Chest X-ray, PA view. Patient: 51 years old, sex M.
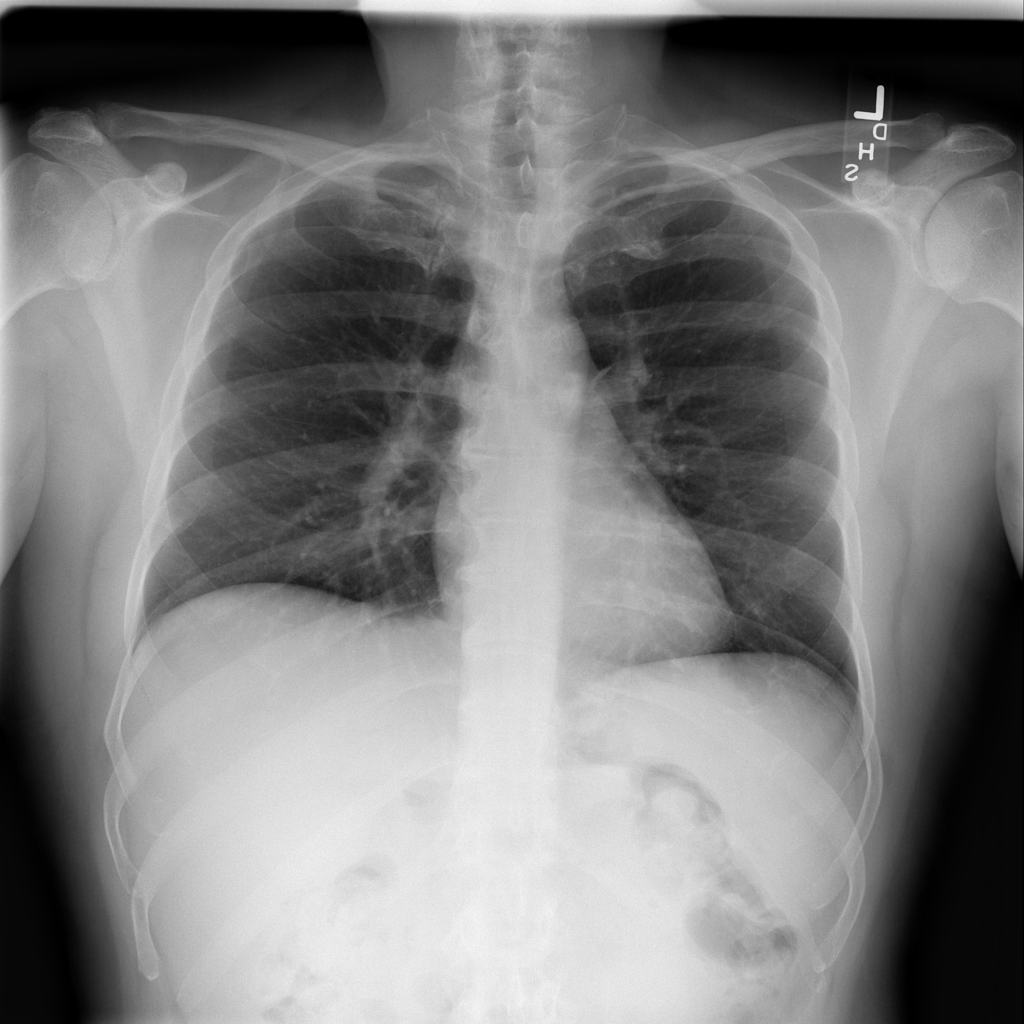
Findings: No Finding